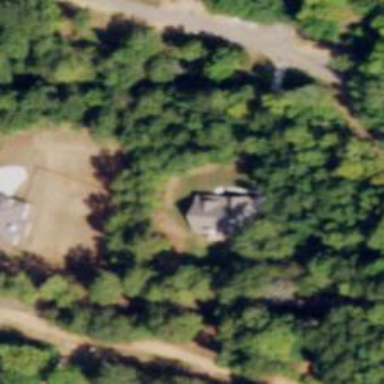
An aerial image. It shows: Simple and straightforward house.